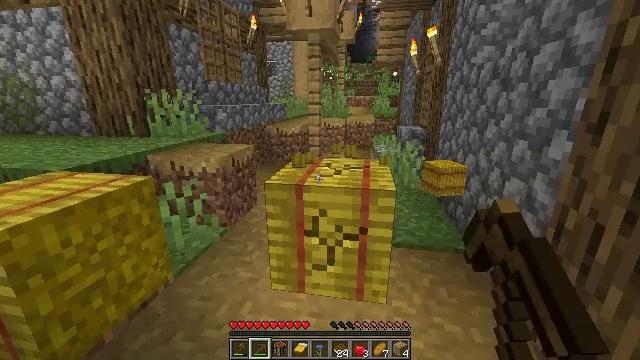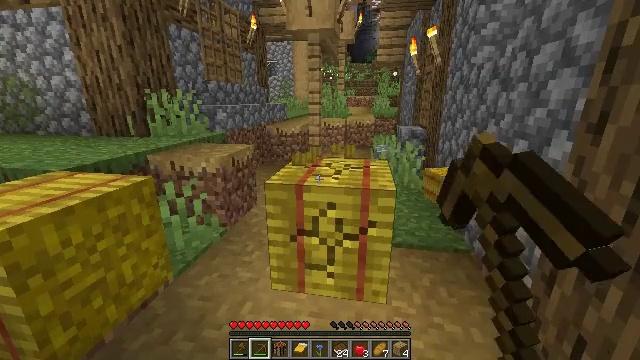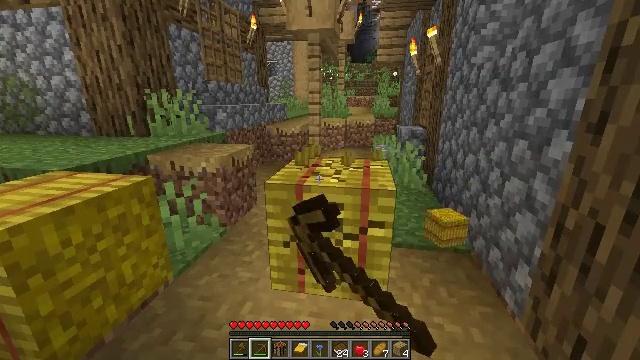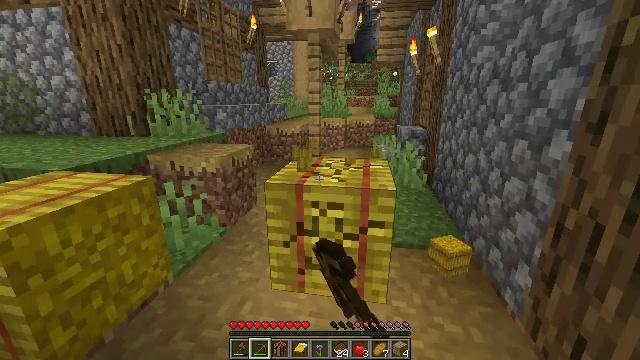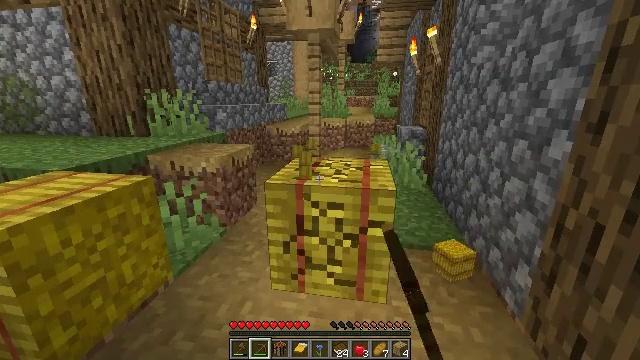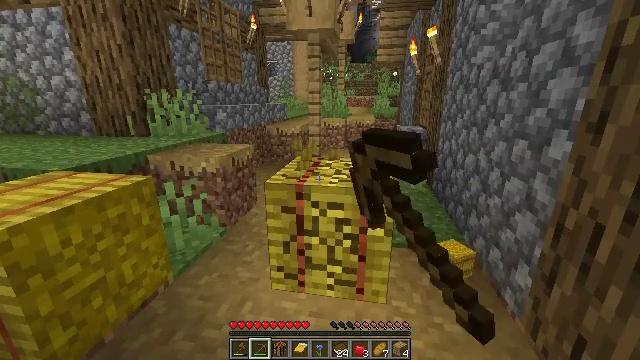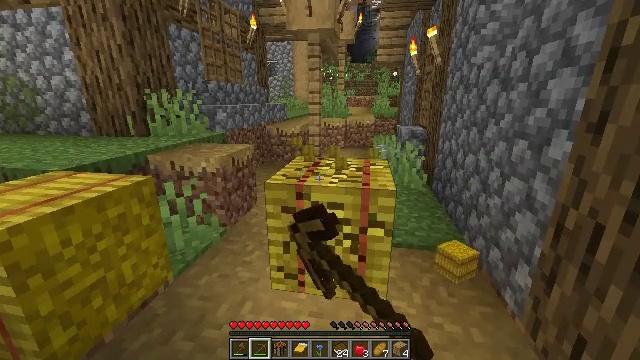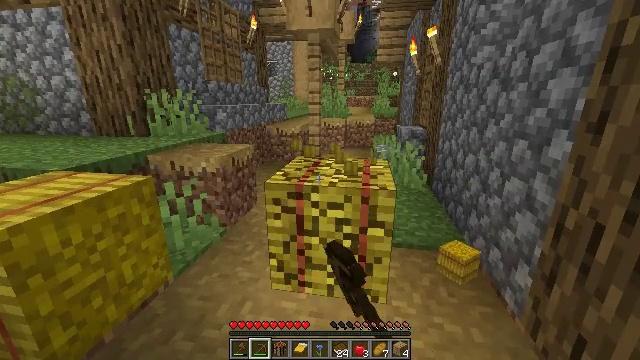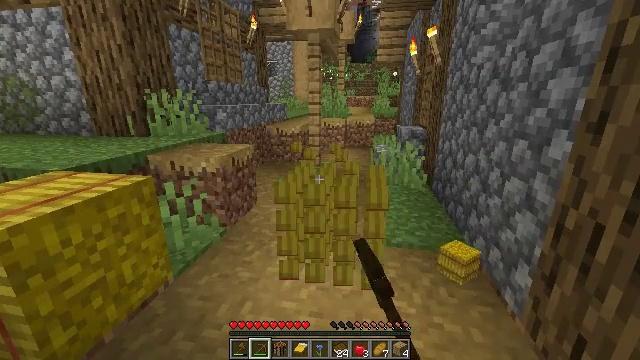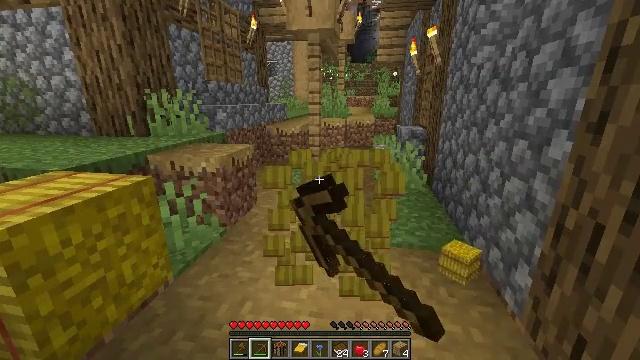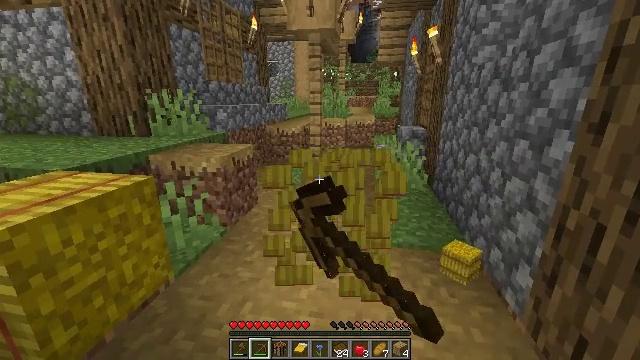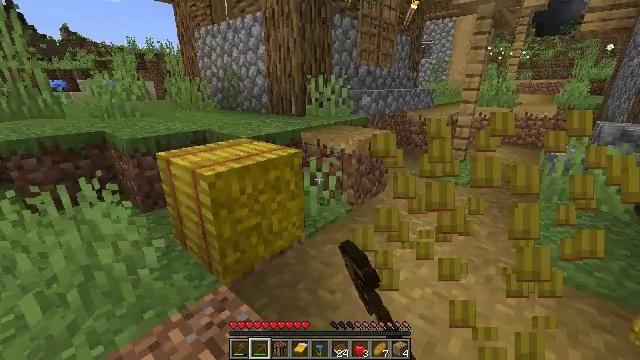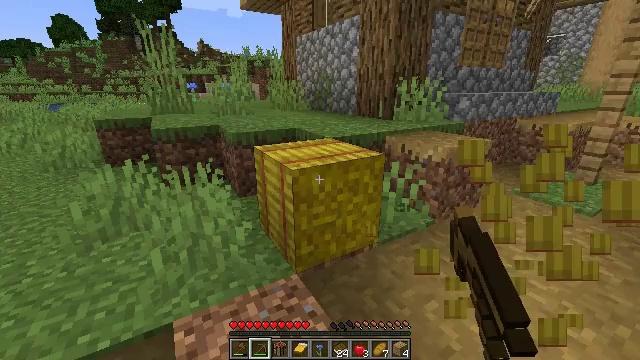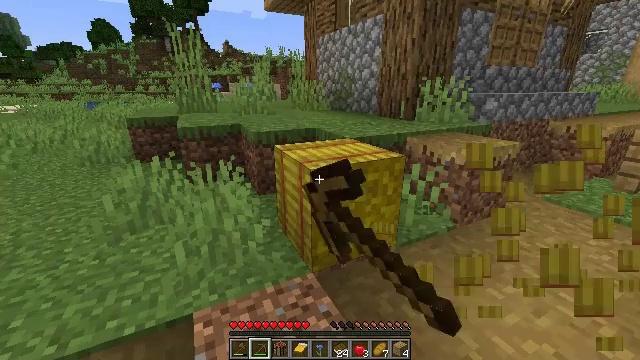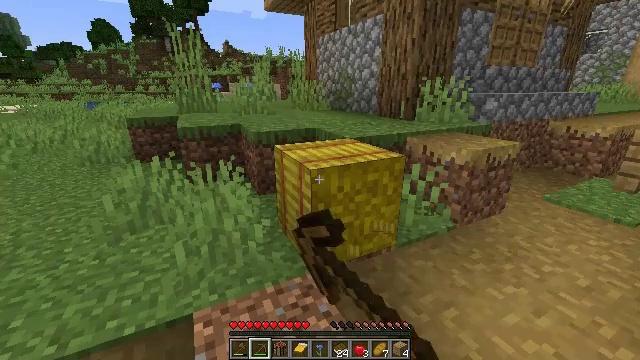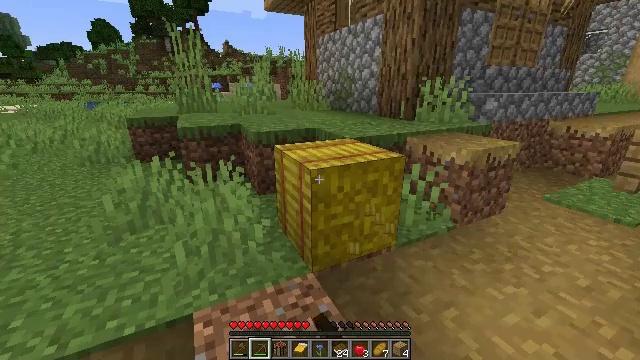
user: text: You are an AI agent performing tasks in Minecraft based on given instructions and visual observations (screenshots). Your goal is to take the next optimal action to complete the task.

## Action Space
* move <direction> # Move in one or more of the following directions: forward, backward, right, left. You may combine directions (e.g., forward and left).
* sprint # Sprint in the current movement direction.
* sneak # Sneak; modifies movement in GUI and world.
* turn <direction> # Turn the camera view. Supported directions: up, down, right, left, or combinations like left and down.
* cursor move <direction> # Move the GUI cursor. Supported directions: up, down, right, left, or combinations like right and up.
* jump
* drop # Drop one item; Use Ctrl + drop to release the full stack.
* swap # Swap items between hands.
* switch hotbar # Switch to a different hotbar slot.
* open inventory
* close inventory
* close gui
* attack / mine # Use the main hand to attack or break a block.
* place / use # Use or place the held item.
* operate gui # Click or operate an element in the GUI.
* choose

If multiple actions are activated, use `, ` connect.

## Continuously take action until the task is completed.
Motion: motion action
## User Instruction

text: Collect a hay block for crafting.
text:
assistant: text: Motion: attack / mine
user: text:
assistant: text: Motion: attack / mine
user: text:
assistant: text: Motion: attack / mine
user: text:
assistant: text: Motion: attack / mine
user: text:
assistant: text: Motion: attack / mine
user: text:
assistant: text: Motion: attack / mine
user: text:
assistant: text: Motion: attack / mine
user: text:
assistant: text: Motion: attack / mine
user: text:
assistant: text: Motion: attack / mine
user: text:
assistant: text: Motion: attack / mine
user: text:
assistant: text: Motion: turn left and down, attack / mine
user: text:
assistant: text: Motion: turn left, attack / mine
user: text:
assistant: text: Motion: turn left, attack / mine
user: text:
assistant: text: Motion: attack / mine
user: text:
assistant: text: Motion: attack / mine
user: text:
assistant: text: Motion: attack / mine
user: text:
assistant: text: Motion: attack / mine
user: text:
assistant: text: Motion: attack / mine
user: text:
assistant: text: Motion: attack / mine
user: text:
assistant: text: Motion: attack / mine
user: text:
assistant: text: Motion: attack / mine
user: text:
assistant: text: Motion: attack / mine
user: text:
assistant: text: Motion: attack / mine
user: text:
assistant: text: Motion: attack / mine
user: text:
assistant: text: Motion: attack / mine
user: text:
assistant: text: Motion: attack / mine
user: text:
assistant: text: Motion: attack / mine
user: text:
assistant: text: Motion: attack / mine
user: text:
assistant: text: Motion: attack / mine
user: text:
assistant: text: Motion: attack / mine